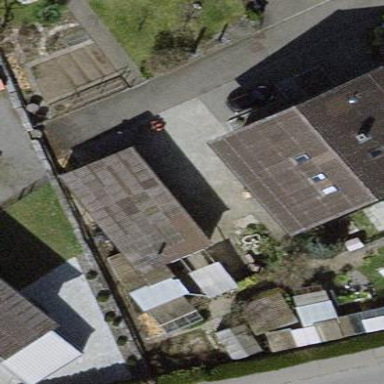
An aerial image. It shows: Group of garages.